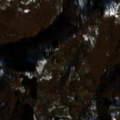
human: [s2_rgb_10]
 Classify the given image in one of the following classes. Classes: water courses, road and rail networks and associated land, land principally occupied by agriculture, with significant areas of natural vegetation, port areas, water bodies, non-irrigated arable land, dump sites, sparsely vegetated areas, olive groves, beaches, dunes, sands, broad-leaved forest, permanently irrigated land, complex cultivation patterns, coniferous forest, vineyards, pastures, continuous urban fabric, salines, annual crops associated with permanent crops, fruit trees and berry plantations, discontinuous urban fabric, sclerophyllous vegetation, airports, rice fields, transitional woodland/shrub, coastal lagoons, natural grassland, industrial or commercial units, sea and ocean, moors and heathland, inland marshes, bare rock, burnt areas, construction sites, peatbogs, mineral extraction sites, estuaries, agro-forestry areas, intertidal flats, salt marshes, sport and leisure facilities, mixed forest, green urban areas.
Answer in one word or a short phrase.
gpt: broad-leaved forest, transitional woodland/shrub